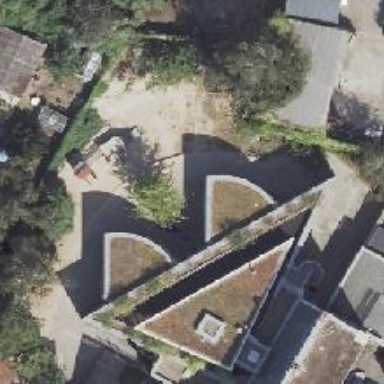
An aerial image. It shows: Kindergarten.